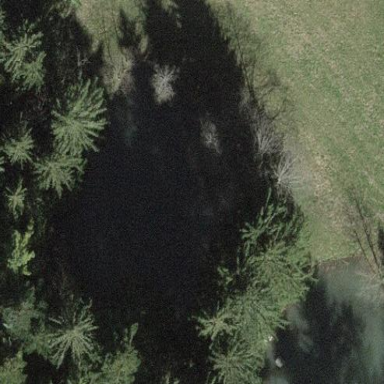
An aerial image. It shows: Peaceful pond surrounded by nature.